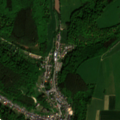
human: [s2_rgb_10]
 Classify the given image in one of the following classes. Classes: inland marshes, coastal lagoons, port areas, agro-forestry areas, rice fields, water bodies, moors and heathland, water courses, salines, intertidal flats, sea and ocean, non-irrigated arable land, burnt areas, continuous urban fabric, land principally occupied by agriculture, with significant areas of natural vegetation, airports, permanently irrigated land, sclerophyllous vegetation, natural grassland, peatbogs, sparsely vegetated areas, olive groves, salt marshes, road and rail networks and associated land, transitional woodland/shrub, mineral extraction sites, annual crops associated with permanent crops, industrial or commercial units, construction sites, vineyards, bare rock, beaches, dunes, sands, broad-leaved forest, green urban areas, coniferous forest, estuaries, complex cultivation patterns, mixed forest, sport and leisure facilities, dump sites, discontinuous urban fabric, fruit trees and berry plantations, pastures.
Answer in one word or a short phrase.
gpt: discontinuous urban fabric, sport and leisure facilities, non-irrigated arable land, pastures, broad-leaved forest, mixed forest